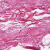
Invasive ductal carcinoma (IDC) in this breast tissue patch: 0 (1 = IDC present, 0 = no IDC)